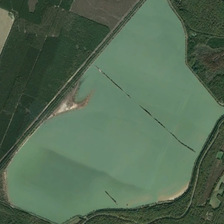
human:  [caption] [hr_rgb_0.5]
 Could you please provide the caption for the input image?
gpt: many green plants are around a irregular pond .

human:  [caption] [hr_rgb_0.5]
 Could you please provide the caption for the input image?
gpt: many green plants are around a irregular pond .

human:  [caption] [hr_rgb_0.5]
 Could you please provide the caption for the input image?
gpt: many green plants are around a irregular pond .

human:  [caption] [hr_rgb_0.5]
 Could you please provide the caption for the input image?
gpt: many green plants are around a irregular pond .

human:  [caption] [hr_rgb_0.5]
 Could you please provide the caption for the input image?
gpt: many green plants are around a irregular pond .